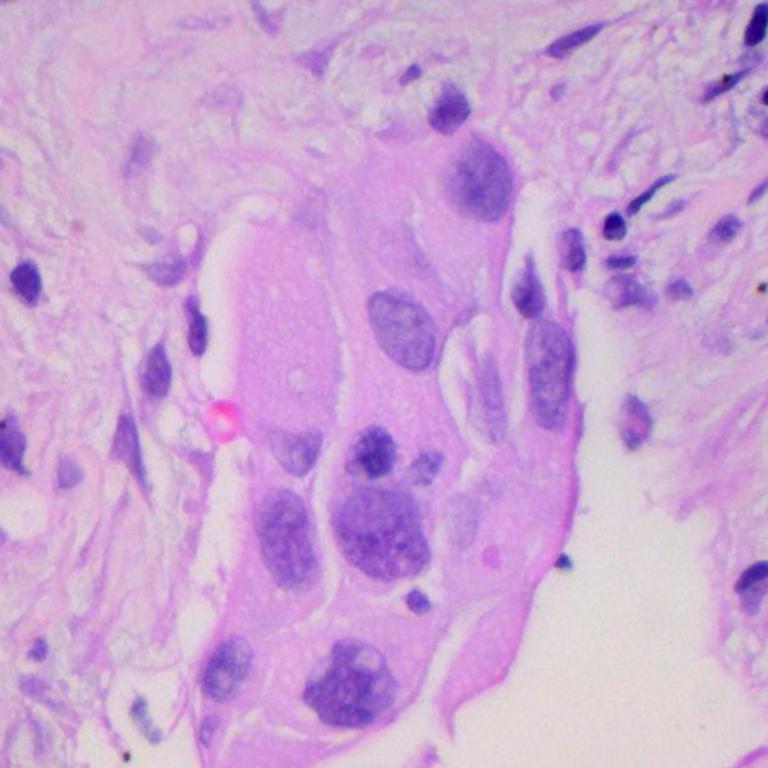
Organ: lung
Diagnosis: adenocarcinomas